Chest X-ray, PA view. Patient: 68 years old, sex M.
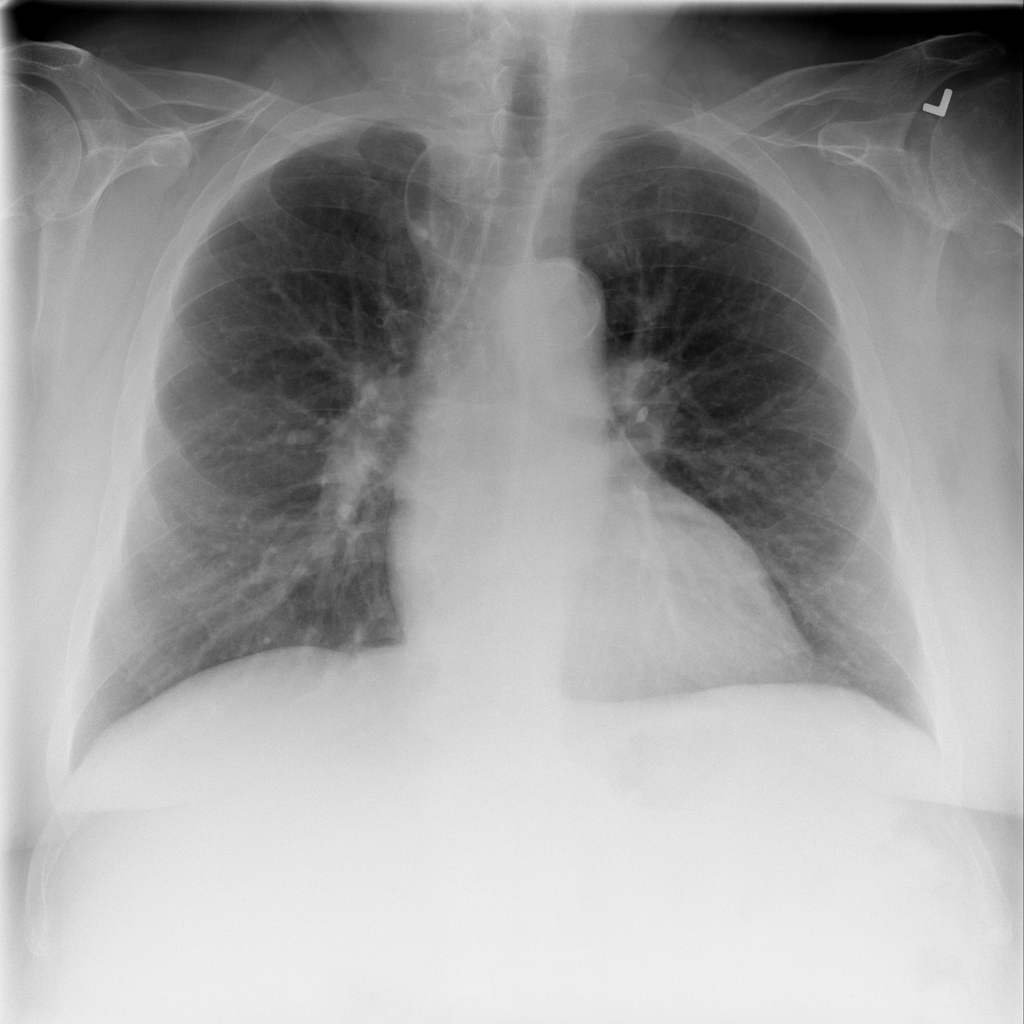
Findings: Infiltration